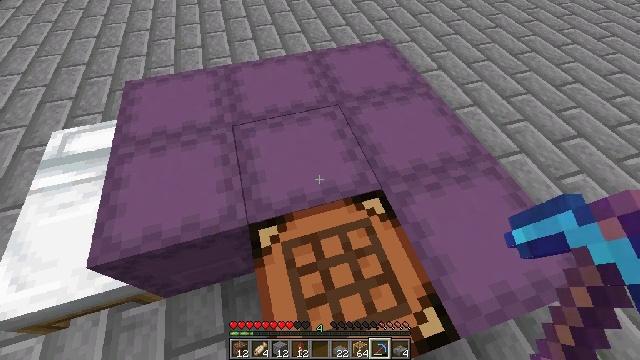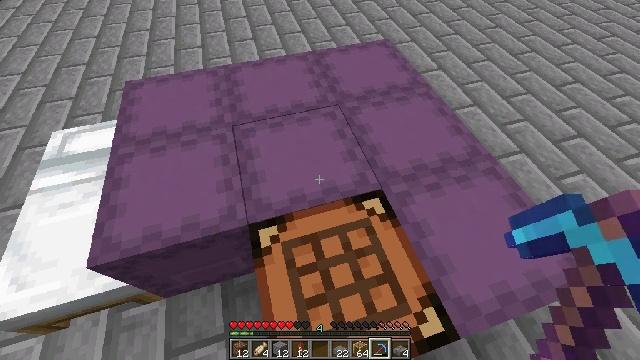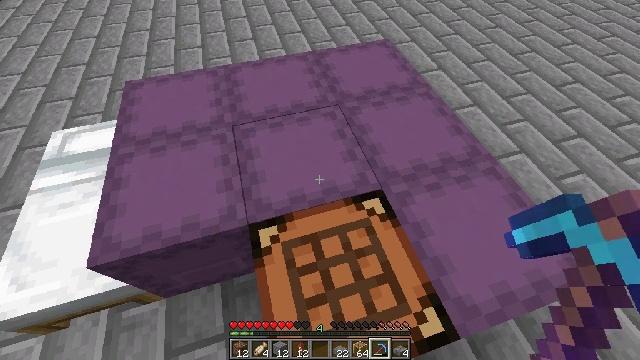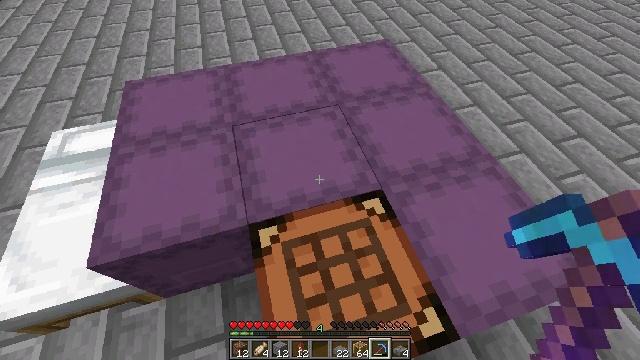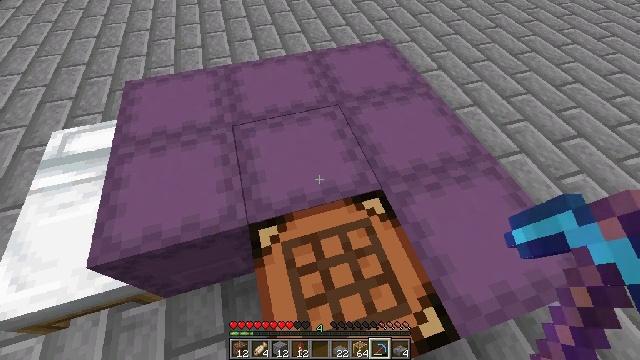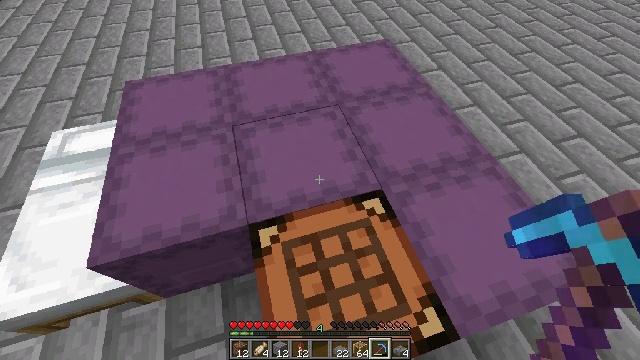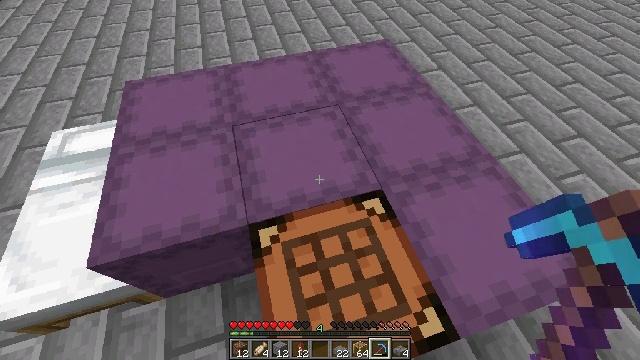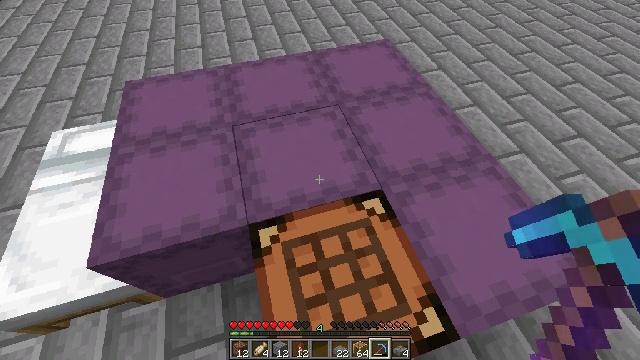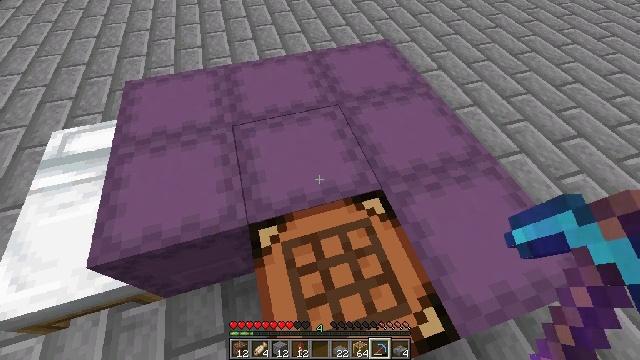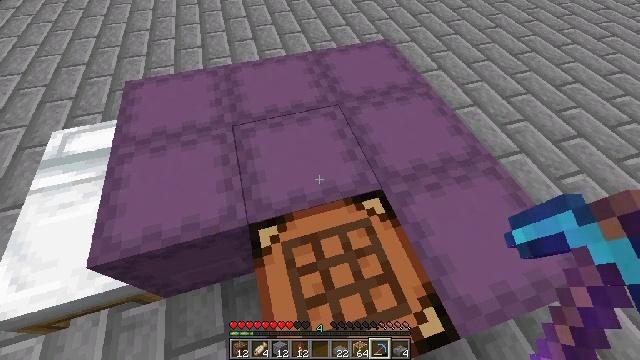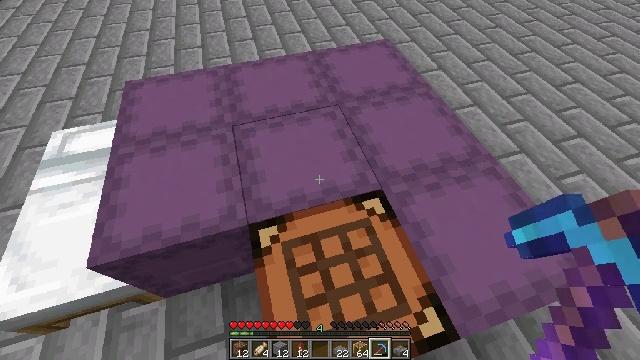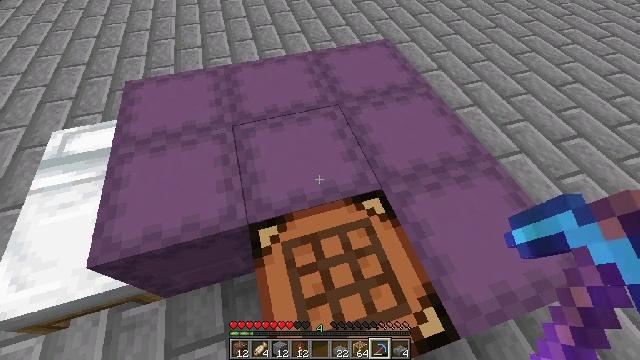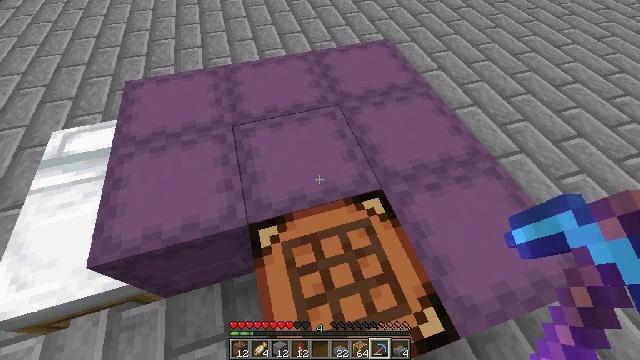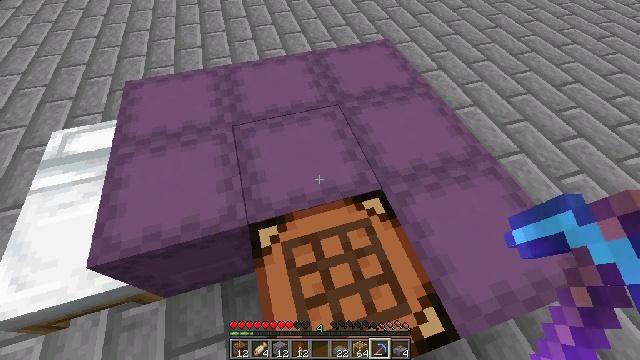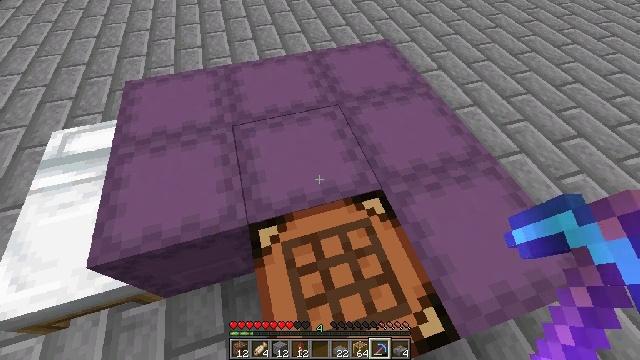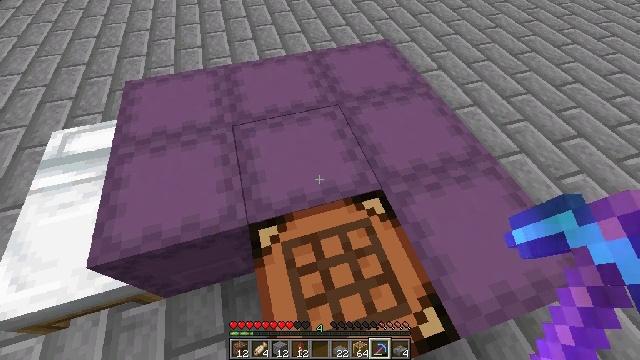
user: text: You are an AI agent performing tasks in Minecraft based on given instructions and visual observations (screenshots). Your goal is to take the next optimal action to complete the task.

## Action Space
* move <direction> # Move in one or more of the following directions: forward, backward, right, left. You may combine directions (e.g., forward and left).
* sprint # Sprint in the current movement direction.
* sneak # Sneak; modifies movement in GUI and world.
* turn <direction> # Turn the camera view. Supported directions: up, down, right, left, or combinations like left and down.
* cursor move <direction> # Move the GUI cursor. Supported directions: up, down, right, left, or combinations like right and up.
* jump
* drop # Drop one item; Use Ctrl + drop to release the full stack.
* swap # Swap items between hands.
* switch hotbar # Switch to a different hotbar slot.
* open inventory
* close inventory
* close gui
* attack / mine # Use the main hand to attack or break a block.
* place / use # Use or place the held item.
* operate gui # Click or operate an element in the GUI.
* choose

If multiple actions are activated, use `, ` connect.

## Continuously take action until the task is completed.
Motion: motion action
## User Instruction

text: Collect the shulker box to move it.
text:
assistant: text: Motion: no_op
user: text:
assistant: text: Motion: no_op
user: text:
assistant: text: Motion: no_op
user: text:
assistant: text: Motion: no_op
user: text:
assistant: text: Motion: no_op
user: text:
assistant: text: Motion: no_op
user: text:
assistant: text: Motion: no_op
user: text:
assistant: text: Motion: no_op
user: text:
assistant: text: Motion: no_op
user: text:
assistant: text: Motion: no_op
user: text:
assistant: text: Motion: no_op
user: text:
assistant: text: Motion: no_op
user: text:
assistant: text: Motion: no_op
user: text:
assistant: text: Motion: no_op
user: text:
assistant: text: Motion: no_op
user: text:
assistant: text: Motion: no_op
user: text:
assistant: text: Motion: no_op
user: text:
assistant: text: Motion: no_op
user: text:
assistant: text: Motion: no_op
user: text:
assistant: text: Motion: no_op
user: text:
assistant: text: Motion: no_op
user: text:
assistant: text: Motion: no_op
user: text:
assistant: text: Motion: no_op
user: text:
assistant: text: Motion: no_op
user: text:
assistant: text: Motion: no_op
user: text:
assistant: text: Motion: no_op
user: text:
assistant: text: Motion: no_op
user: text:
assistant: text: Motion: no_op
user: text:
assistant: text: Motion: no_op
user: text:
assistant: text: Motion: no_op